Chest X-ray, AP view. Patient: 52 years old, sex M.
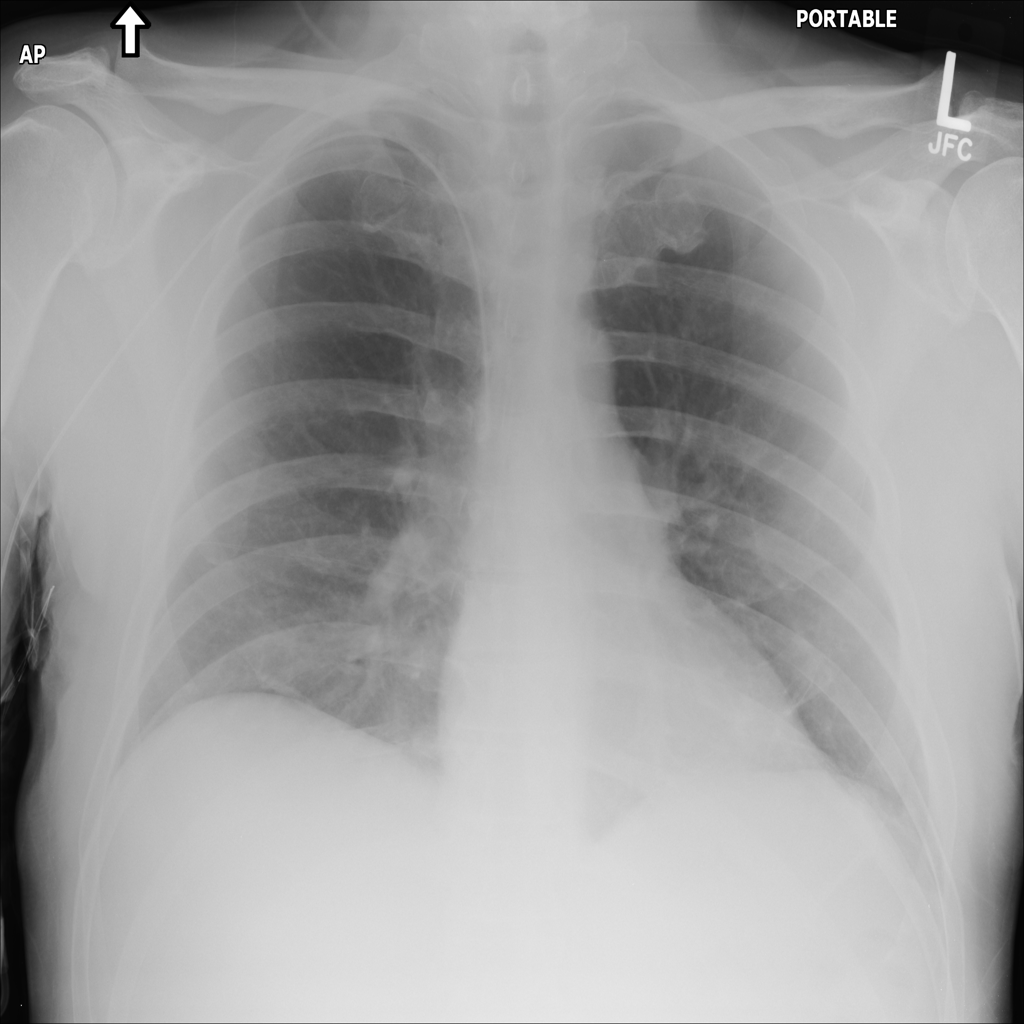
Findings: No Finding